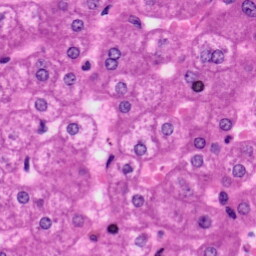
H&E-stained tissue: Liver